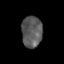
Tissue: skin
Cell type: Epithelial cells
Senescence score: 0.2404
Nuclear area (px): 633
Mean DAPI intensity: 89.607